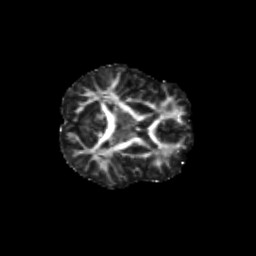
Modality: FA
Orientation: axial
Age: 10
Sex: male
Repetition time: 9.5 s
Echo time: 0.089 s